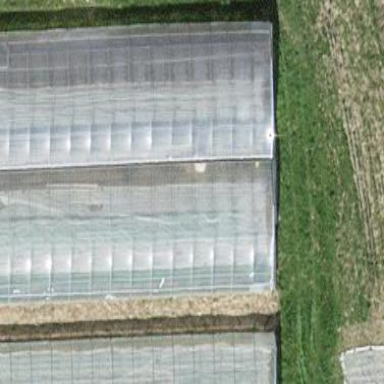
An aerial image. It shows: Greenhouse.